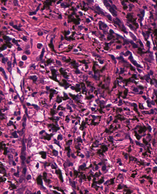
Tumor epithelial tissue: no
Tumor-associated stroma tissue: yes
Normal tissue: no